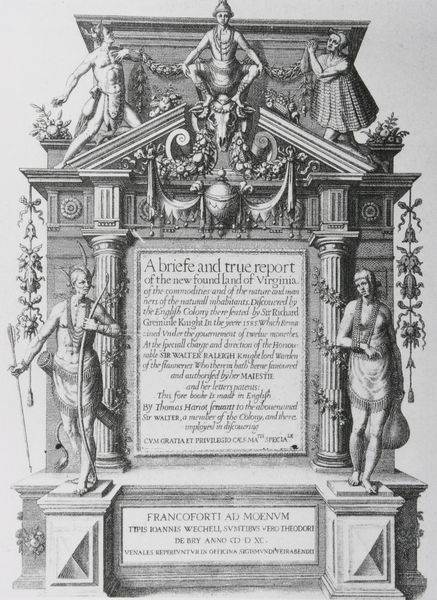
Titel: Frontispitz zu Theodore de Bry: A briefe and true report of the new found land of Virginia
Schlagwörter: dunkel, fuß, mann, nackt, schatten, weiß, frauen, menschen, sitzen, blumen, frau, hell, köpfe, männer, schmuck, schwarz, säule, säulen, zeichnung, dach, tier, tuch, muster, ornament, architektur, geschichte, mensch, rahmen, schädel, sockel, stein, tot, signatur, zweige, gehen, land, figur, stoff, klassizismus, blatt, girlande, pflanzen, england, sack, engel, früchte, ranken, statue, beine, relief, bein, schrift, bogen, kette, giebel, grafik, graphik, amerika, füsse, pilaster, figuren, tafel, inschrift, ornamente, verzierung, lciht, plastik, podest, denkmal, druck, radierung, stich, seite, text, buchstaben, waffe, beschriftung, bleistift, kugel, beutel, allegorie, dämon, entwurf, altar, kapitelle, ranke, girlanden, titelseite, fries, wappen, sims, gesims, statuen, voluten, jäger, grab, brief, briefe, portikus, antik, teufel, grad, tempel, zierde, urkunde, statuetten, emblem, kupferstich, erinnerung, gehänge, pfeil, englisch, diana, pfeile, dokument, standbild, grabmal, monument, gebälk, fies, traktat, tympanon, ädikula, attika, bogenschütze, metope, gedenktafel, ädikulamotiv, tempelmotiv, geibel, skizz, epitaph, statur, indianer, füse, mahnmal, frankfurt, attribute, sprenggiebel, ionika, pfeil und bogen, true, lincoln, fihuren, virginia, a brief and true report, altat, gragmal, gründung, gründungsurkunde, manmahl, schneckenn, trygliephe, nachlass, heilige hieronymus, teufel engel, report, francoforti, a brief, peort, viginia, tafek